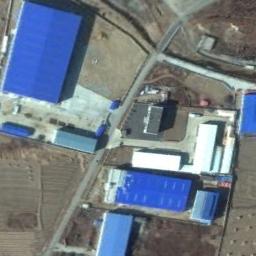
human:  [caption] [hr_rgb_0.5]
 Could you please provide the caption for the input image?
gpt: Many houses of different shapes are in the industrial area .

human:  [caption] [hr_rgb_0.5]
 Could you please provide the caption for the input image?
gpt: Plants and roads in an industrial area .

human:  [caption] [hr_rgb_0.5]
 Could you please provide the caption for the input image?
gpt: The industrial area has some blue workshops of different sizes, White workshops and open areas and some roads go through the industrial area .

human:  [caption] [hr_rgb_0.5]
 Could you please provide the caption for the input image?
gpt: The industrial area is crowded .

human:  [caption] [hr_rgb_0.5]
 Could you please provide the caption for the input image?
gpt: There are some blue buildings and some empty land on the industrial area .